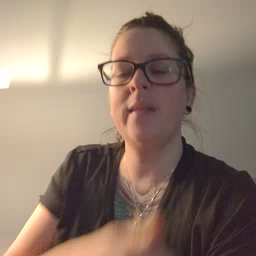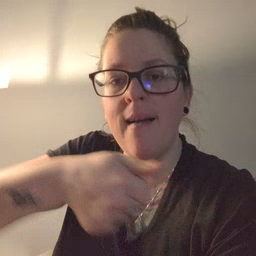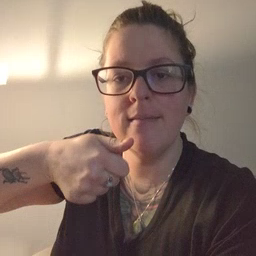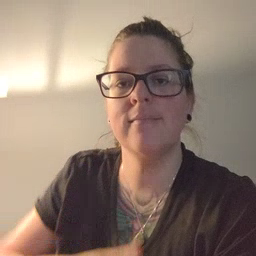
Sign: hide